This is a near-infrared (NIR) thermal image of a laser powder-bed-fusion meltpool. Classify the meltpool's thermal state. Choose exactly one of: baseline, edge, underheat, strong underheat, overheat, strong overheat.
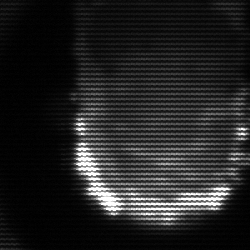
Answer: baseline